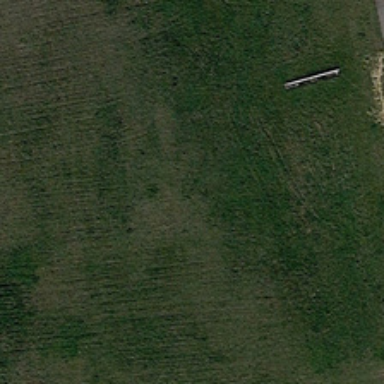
It is a piece of green meadow .